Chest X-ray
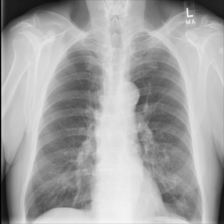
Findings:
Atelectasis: negative
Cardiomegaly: negative
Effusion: negative
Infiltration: negative
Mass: negative
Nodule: negative
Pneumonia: negative
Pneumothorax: negative
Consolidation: negative
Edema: negative
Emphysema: negative
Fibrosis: negative
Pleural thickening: negative
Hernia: negative